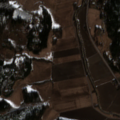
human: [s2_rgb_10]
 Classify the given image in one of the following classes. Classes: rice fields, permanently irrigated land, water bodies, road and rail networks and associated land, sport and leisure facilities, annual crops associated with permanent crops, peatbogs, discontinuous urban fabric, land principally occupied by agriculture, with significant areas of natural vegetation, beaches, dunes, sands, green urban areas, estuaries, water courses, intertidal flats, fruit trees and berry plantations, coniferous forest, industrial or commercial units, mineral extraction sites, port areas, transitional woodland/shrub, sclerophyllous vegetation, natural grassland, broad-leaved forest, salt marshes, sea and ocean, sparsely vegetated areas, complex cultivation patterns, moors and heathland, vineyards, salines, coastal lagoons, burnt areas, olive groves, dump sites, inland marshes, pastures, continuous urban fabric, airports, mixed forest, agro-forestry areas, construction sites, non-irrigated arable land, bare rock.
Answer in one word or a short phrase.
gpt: non-irrigated arable land, land principally occupied by agriculture, with significant areas of natural vegetation, mixed forest